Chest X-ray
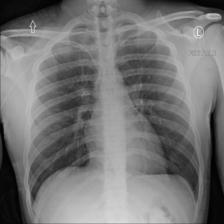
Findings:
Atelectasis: negative
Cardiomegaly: negative
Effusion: negative
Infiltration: negative
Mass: negative
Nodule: negative
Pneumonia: negative
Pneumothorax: negative
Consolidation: negative
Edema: negative
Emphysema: negative
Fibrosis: negative
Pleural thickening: negative
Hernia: negative